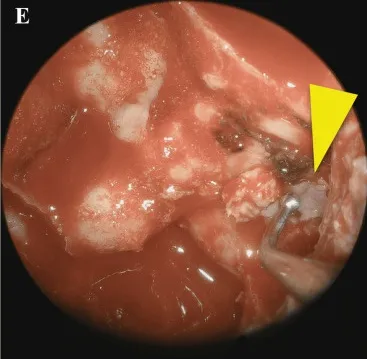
A transpterygoid endonasal approach with multilayer reconstruction was used. The defect of the lateral wall of the sphenoid sinus was then reconstructed with bone from the middle turbinate (arrowhead) and oxidized regenerated cellulose (E).
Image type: endoscopy (gi_endoscopy)